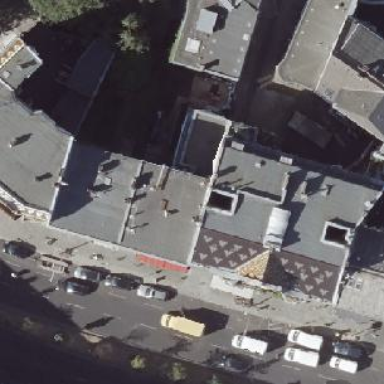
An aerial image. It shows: Apartments building with saltbox roof shape.